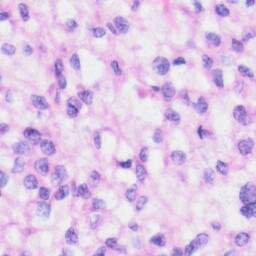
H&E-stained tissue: Liver